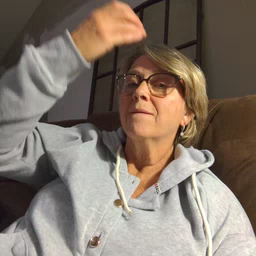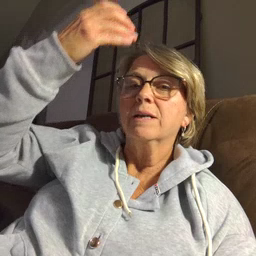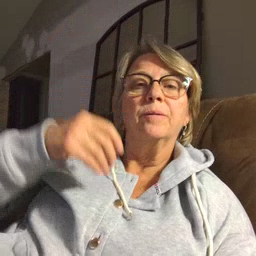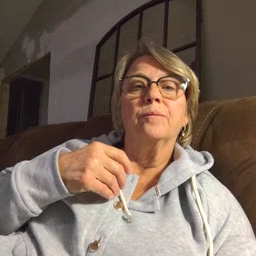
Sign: giraffe